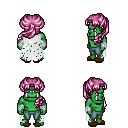
a pixel art fantasy rpg character, male body template, orc, green skin, white tattered cape, teal pants, pink princess hairstyle, white cloth bandages, brown slippers, four views (front, back, left, right), 2x2 character sprite sheet, small pixel art, hard edges, no anti-aliasing